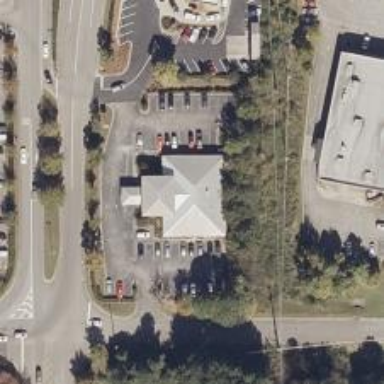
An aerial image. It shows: Healthcare clinic is depicted in the image.